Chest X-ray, AP view. Patient: 39 years old, sex M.
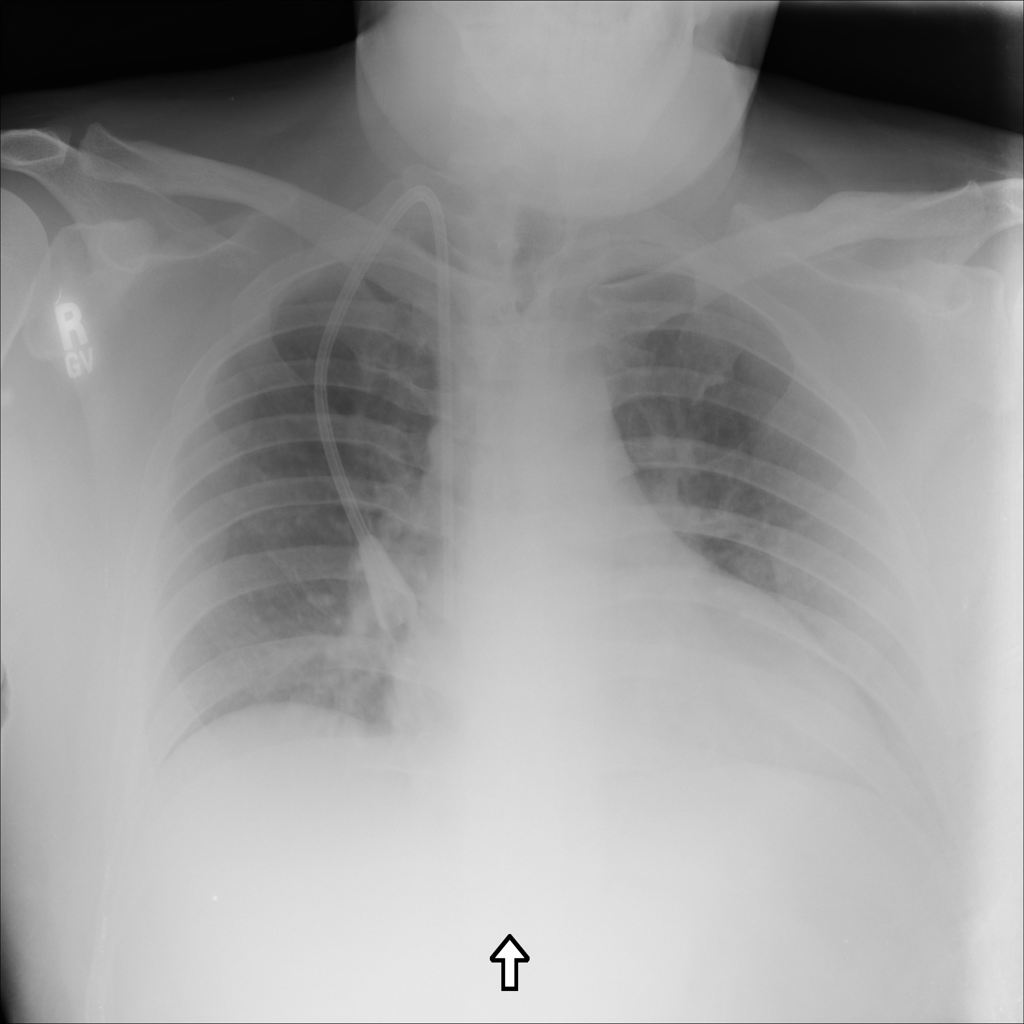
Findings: No Finding